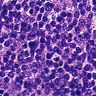
Metastatic tissue present: no